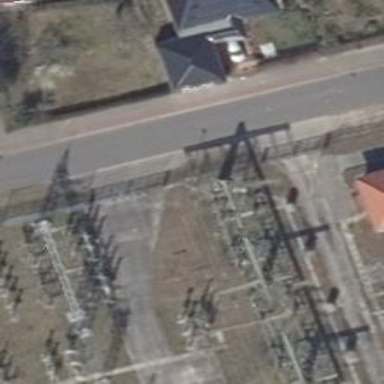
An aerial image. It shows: Power line with three cables in bay configuration.